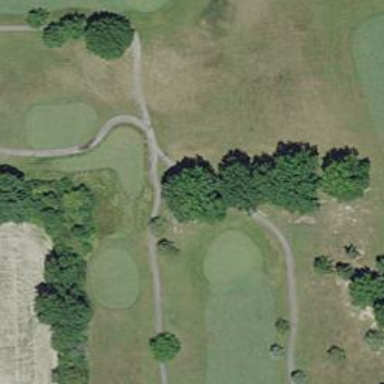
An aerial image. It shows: View of golf hole.